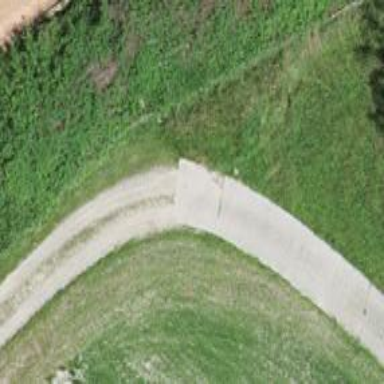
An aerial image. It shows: Concrete track with grade2 surface. It is designated for agricultural vehicles.